Question: I would like to create a simple calculator application with slightly different interface design. As shown in the below image, I have three inputs from user: first number, operator and second number. My question is that once user fullfills these three textfields, then equal sign(resultBtn) changes color. I would like to know how to know when all these textfields are full. By the way, I have just updated Xcode from 5.1 to 6.0.1 then once I click on textfield, keyboard does not show up.
'''
- (IBAction)resultBtn:(id)sender {
double temp;
if([operatorTF.text isEqual:@"+"])
{
temp=[calculate arithmetic:[firstNumberTF.text doubleValue] enterCharacter:Plus enterSecond:[secondNumberTF.text doubleValue]];
}
else if([operatorTF.text isEqual:@"-"])
{
temp=[calculate arithmetic:[firstNumberTF.text doubleValue] enterCharacter:Minus enterSecond:[secondNumberTF.text doubleValue]];
}
else if([operatorTF.text isEqual:@"/"])
{
temp= [calculate arithmetic:[firstNumberTF.text doubleValue] enterCharacter:Divide enterSecond:[secondNumberTF.text doubleValue]];
}
else if([operatorTF.text isEqual:@"^"])
{
temp= [calculate arithmetic:[firstNumberTF.text doubleValue] enterCharacter:Power enterSecond:[secondNumberTF.text doubleValue]];
}
else {
temp= [calculate arithmetic:[firstNumberTF.text doubleValue] enterCharacter:Multiply enterSecond:[secondNumberTF.text doubleValue]];
}
resultTF.hidden= NO;
resultTF.text=[NSString stringWithFormat:@"%1.2f",temp];
}
- (IBAction)clearBtn:(id)sender {
firstNumberTF.text = nil;
resultTF.text = nil;
secondNumberTF.text = nil;
operatorTF.text=nil;
resultTF.hidden= YES;
// [resultBtnOutlet setTitleColor:[UIColor grayColor] forState:UIControlStateNormal];
}
- (BOOL)textFieldShouldReturn: (UITextField *)textField {
if(textField.tag == 0)
{
firstNumberTF.text = textField.text;
}
else if(textField.tag == 1)
{
operatorTF.text = textField.text;
}
else if(textField.tag == 2)
{
secondNumberTF.text = textField.text;
}
else
{
resultTF.text = textField.text;
}
[textField resignFirstResponder];
return YES;
}
'''

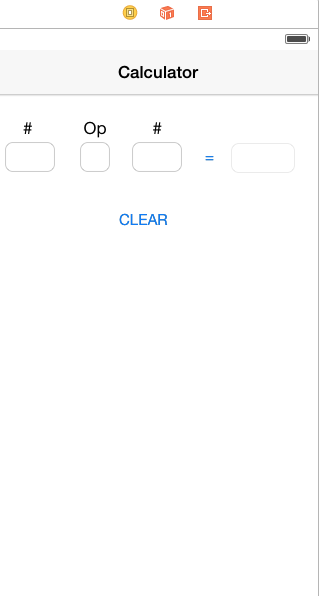
Answer: when you writing in the uitextfield the delegate method
-
will call
check in this method the length of all uitextfields is greater then 0, means all the text fields are fullfill.
firstTxt.lenght>0